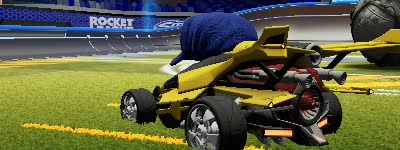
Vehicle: aftershock